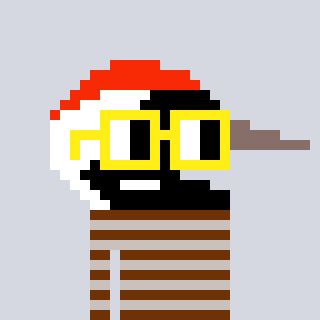
a pixel art character with square yellow glasses, a crane-shaped head and a foggrey-colored body on a cool background